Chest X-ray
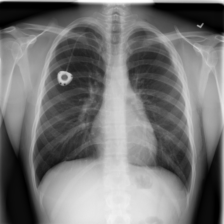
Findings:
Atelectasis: negative
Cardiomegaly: negative
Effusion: negative
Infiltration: negative
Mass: negative
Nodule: negative
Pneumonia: negative
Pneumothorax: positive
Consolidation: negative
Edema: negative
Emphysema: positive
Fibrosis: negative
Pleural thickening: negative
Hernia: negative